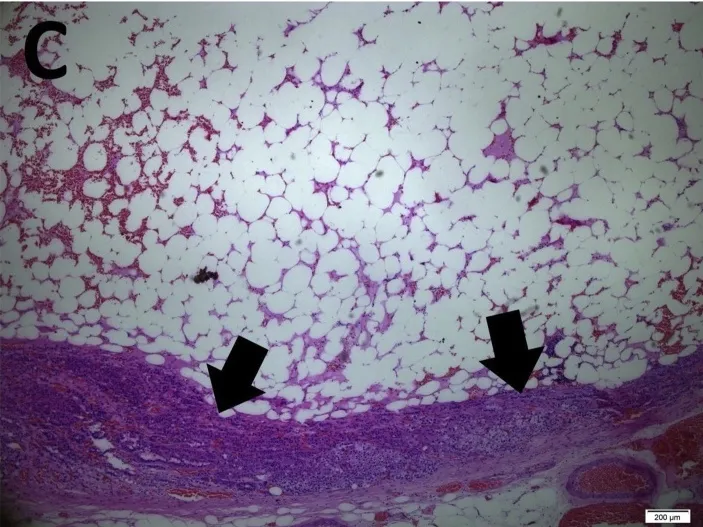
(C) Low power view of lipomatous tumour component with attenuated adrenal cortex at the periphery (arrow) (x4 magnification).
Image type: pathology (h&e)